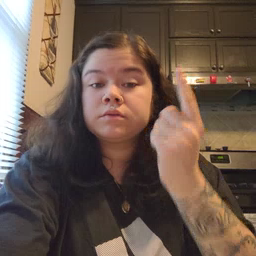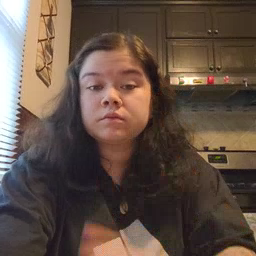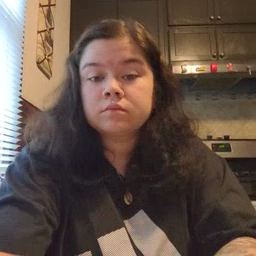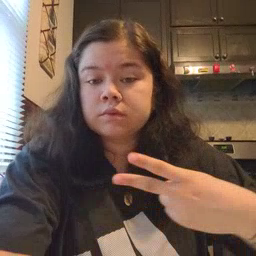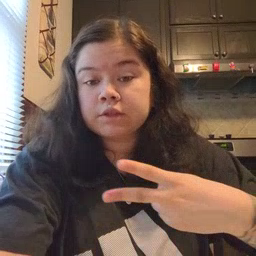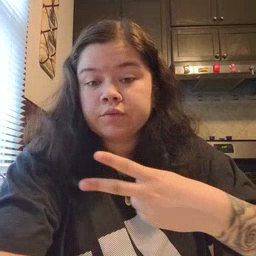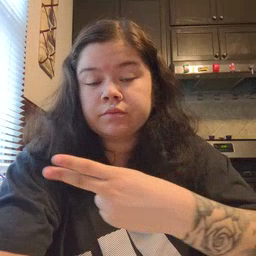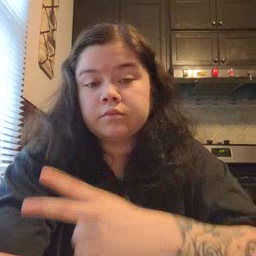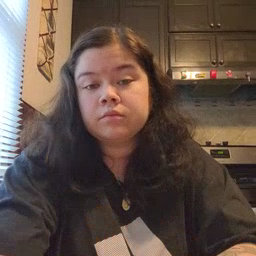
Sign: scissors